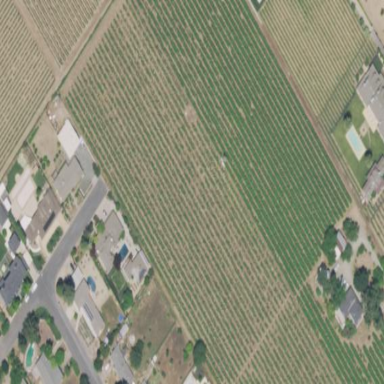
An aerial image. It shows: Vineyard growing grapes.